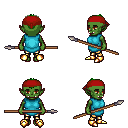
a pixel art fantasy rpg character, female body template, orc, green skin, teal tunic, gold greaves, green short mohawk hairstyle, red bandana, gold boots, spear, four views (front, back, left, right), 2x2 character sprite sheet, small pixel art, hard edges, no anti-aliasing